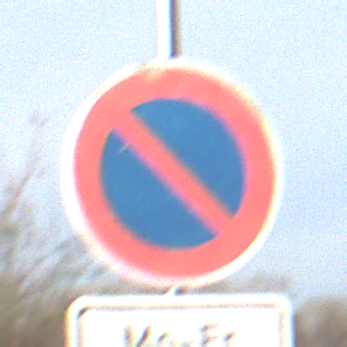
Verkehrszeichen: EingeschraenktesHalteverbot
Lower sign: ZeitangabenMitBeschraenkungAufWochentage2
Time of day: MorningAfternoon
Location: Outdoor (Nature)
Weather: PartlyCloudy
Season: NotSpecified
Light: Natural